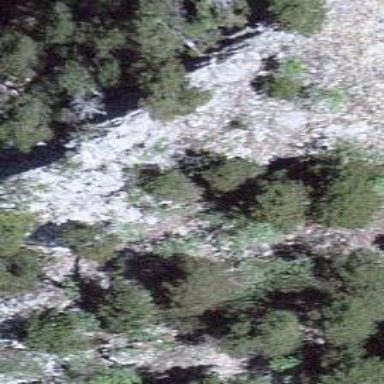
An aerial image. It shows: Arete in nature.